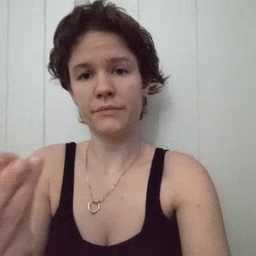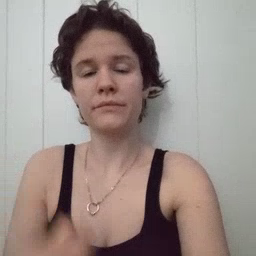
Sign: go